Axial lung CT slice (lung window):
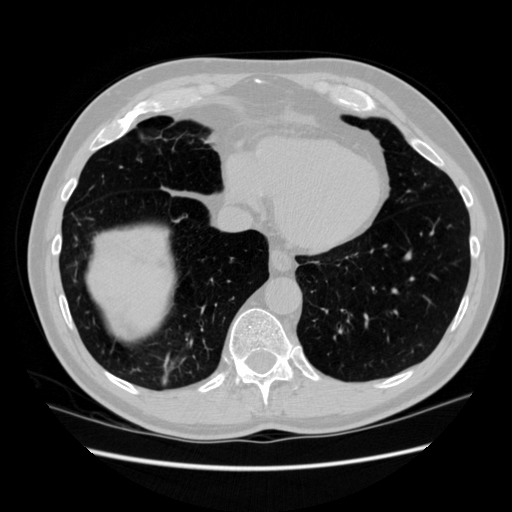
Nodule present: no